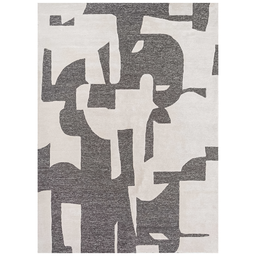
Label: decoration